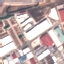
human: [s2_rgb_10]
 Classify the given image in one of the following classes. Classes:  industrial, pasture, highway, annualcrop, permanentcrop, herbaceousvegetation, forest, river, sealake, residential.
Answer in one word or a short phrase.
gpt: Industrial